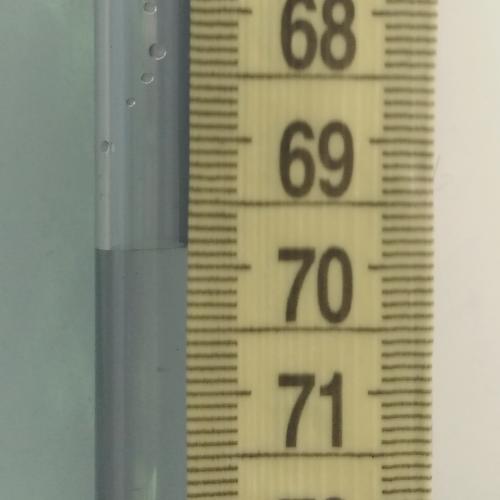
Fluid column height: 69.9 cm